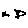
Label: star